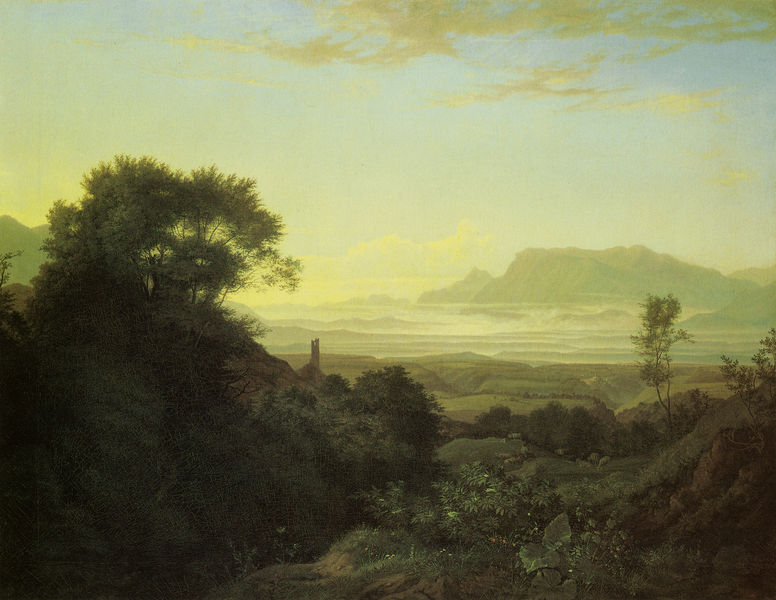
Titel: Morgen bei Palestrina
Künstler: Adrian Ludwig Richter
Standort: Dresden
Institution: Gemäldegalerie Neue Meister
Schlagwörter: baum, berg, blau, blätter, felsen, gemälde, gestein, himmel, laub, meer, schatten, wasser, wolken, bäume, gelb, grün, impressionismus, landschaft, ocker, see, ufer, äste, abend, blumen, braun, hell, hintergrund, licht, schwarz, vordergrund, weiss, blick, gebäude, gras, rasen, tiere, weg, wiese, wolke, stein, steine, öl, birken, ebene, erde, felder, ferne, horizont, hügel, morgen, natur, sonnenaufgang, strauch, weite, wind, busch, büsche, gebüsch, sonne, sträucher, wege, wiesen, insel, blatt, pflanze, pflanzen, schön, tal, wald, turm, stillleben, hellblau, aussicht, gischt, küste, sommer, strand, welle, wellen, italien, vedute, berge, bergig, dünen, fels, gebirge, dunkelgrün, dunst, nebel, sonnenuntergang, vegetation, schlucht, hügellandschaft, idylle, fluß, romantik, brandung, sturm, turner, wogen, white, black, green, yellow, brown, farn, plant, stimmung, abendstimmung, bucht, harmonie, ruine, antike, burg, ideal, flora, schein, landschaftsbild, sicht, hügelig, moor, cliff, clouds, rocks, sky, tree, mystisch, anglais, hill, landscape, mountain, mountains, nature, ocean, sea, water, waves, griechenland, reflektion, sun, tower, trees, atmosphäre, schwaden, watteau, evening, light, dusk, plants, golden, arkadien, friedrich, grünpflanzen, sfumato, ruins, animals, arbre, soleil, paysage, fleur, horizon, storm, stran, grell, meadow, allemand, montagne, human, leaves, pastoral, shilouette, farne, walk, nuage, rochers, animal, slope, lorrain, romantique, ideale landschaft, leaf, krakelee, sunset, sheep, strach, entfernung, dawn, sunrise, flock, sheeps, verhangen, gisch, fog, mist, tagesanbruch, shepherd, trail, boulder, glow, brandunf, felseng, felösen, kiobell, kobell, morning, e, wolkenschicht, earth tones, sdf, coud, natural scenes